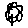
Label: flower